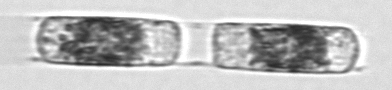
Label: Hemiaulus